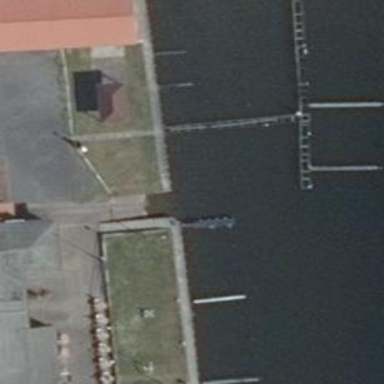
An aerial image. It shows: Slipway on leisure land.